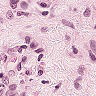
Metastatic tissue present: no